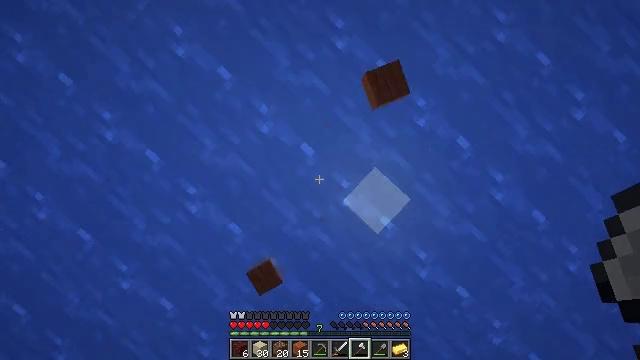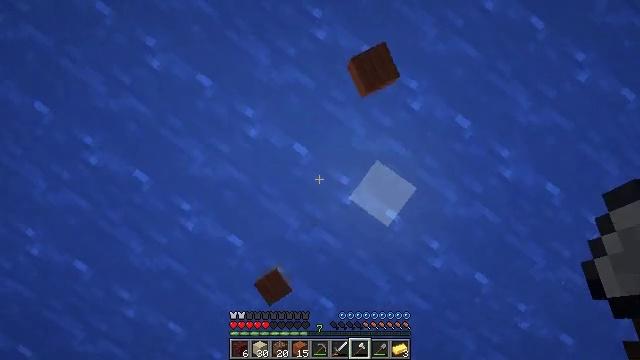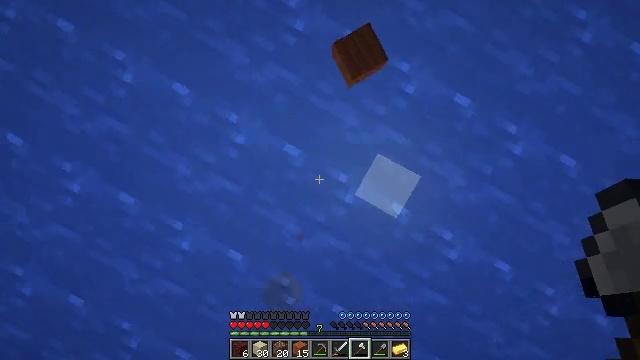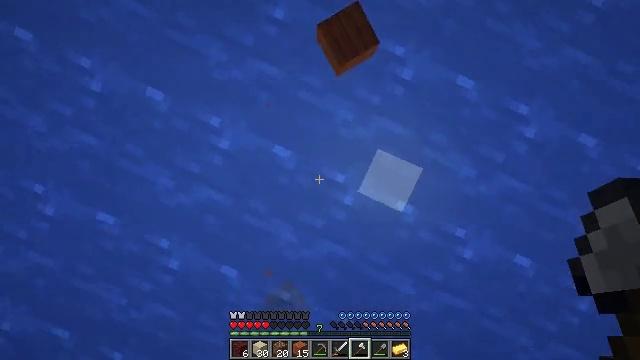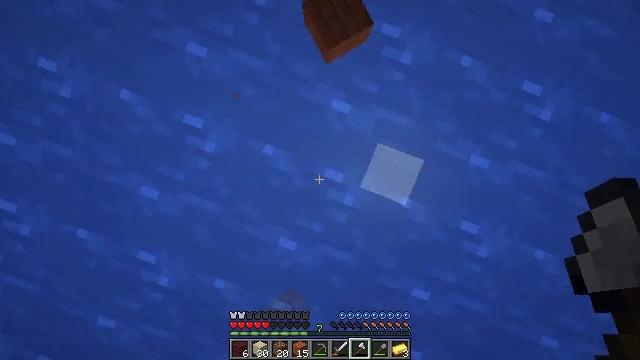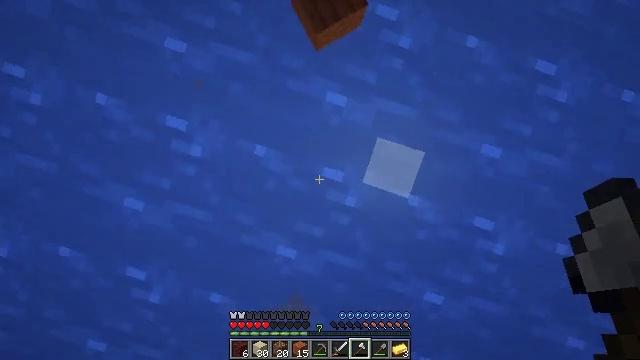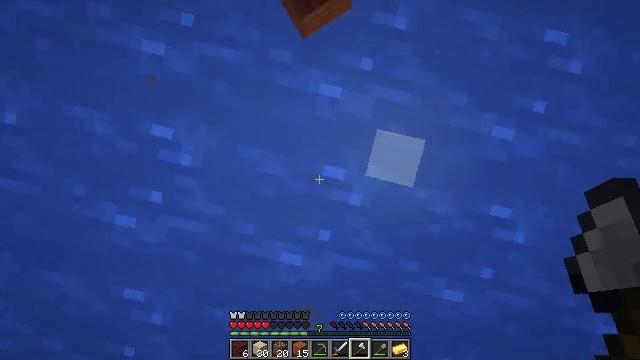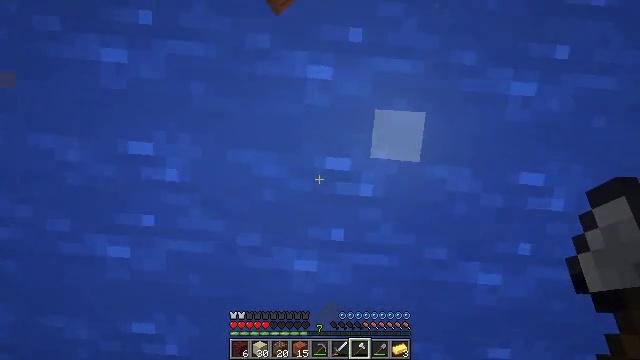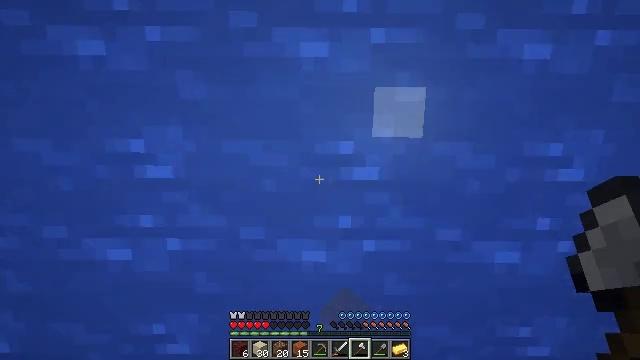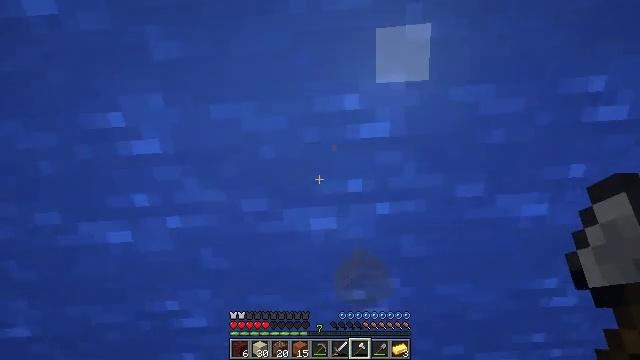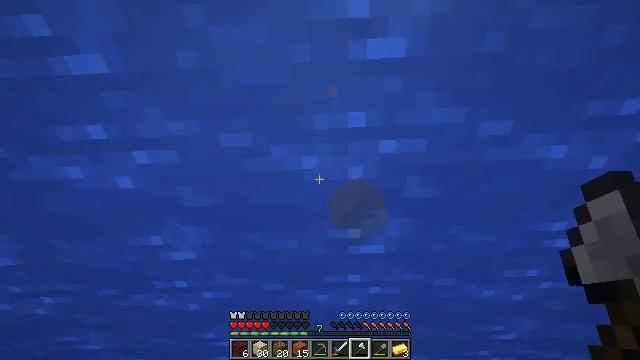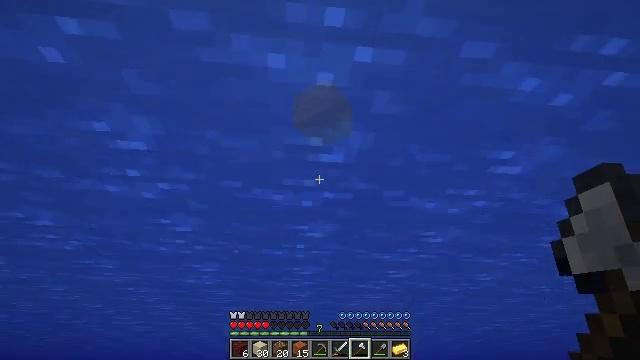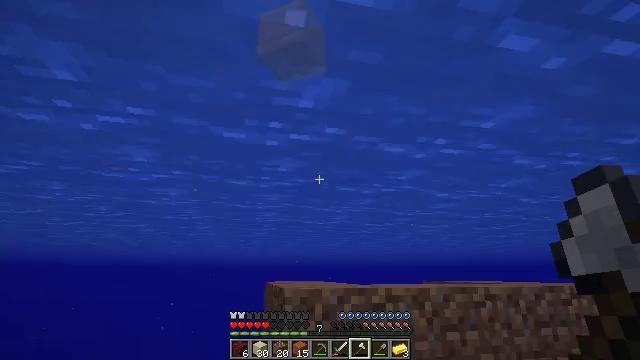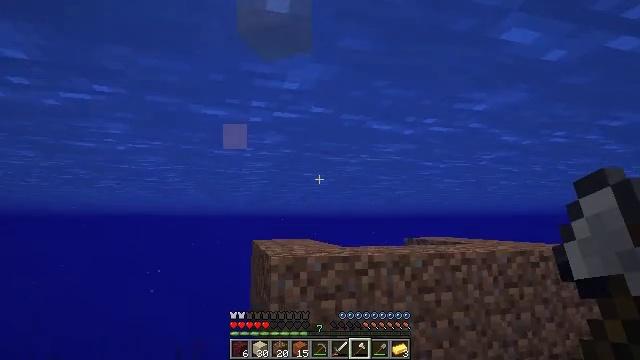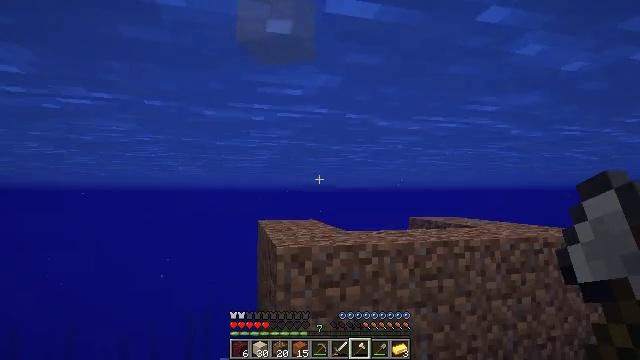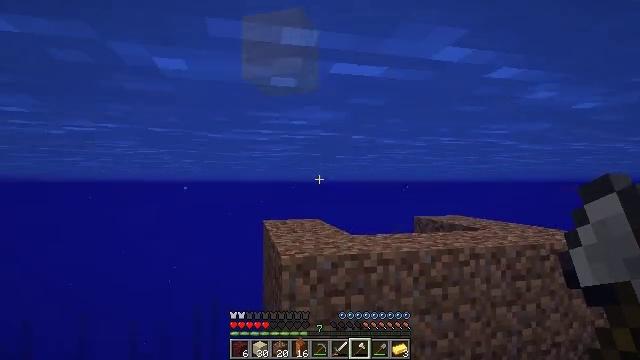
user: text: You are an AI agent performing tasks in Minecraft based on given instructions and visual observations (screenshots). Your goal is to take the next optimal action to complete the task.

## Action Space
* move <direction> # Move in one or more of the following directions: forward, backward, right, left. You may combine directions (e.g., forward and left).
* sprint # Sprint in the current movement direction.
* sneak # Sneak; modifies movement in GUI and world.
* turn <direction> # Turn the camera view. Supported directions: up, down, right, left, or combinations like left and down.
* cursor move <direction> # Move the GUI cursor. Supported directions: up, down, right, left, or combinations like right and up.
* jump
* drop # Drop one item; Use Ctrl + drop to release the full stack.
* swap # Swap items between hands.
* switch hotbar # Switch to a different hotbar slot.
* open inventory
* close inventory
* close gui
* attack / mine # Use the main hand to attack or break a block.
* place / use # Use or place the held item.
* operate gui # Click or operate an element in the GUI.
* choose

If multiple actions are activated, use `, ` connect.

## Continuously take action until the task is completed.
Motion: motion action
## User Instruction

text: Collect acacia planks from a structure.
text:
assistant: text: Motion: turn left, jump
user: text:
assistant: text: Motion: turn left, jump
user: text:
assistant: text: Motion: turn left, jump
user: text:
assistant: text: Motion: turn left, jump
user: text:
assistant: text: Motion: turn left, jump
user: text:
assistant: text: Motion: turn left, jump
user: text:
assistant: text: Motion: turn left and down, jump
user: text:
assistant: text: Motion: turn left and down, jump
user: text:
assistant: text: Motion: turn left and down, jump
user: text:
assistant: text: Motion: turn right and down, jump
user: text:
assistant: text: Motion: turn right and down, jump
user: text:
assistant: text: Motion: turn right and down, jump
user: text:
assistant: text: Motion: turn right and down, jump
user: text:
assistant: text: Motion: turn down, jump
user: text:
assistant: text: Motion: turn down, jump
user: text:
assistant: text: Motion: turn left and down, jump
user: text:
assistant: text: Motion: turn left and down, jump
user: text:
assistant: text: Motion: move forward, turn left and down, jump
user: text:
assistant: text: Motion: move forward, turn left and down, jump
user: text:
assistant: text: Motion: move forward, turn left, jump
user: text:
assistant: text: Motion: move forward, turn left and down, jump
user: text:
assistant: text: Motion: move forward, turn left and down, jump
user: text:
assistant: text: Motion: move forward, turn left and down, jump
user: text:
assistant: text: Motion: move forward, turn left and down, jump
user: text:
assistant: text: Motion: move forward, turn left and down, jump
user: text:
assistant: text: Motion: move forward, turn left and down, jump
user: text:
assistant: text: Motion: move forward, sprint, turn left, jump
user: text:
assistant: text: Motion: move forward, sprint, turn left, jump
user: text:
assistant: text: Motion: move forward, sprint, turn left, jump
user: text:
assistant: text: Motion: move forward, jump